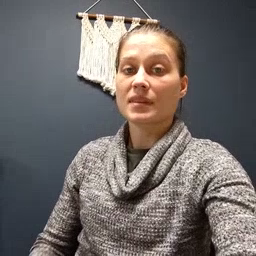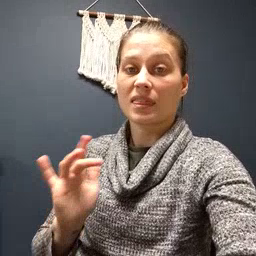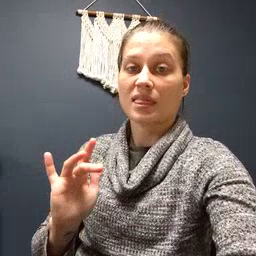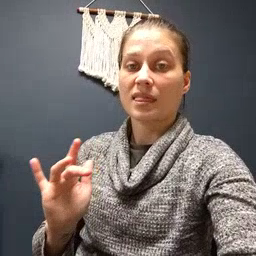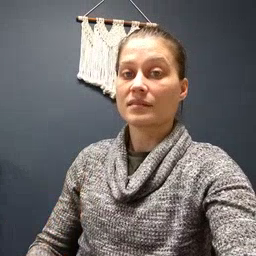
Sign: yucky